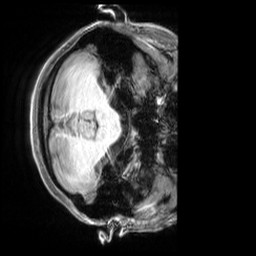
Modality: T1w
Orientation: axial
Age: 25
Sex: female
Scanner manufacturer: siemens
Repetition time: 2.3 s
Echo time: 0.00229 s